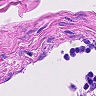
Metastatic tissue present: no